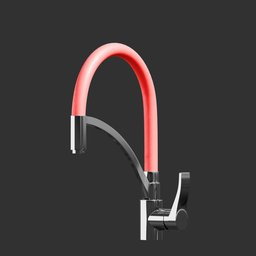
Label: appliances